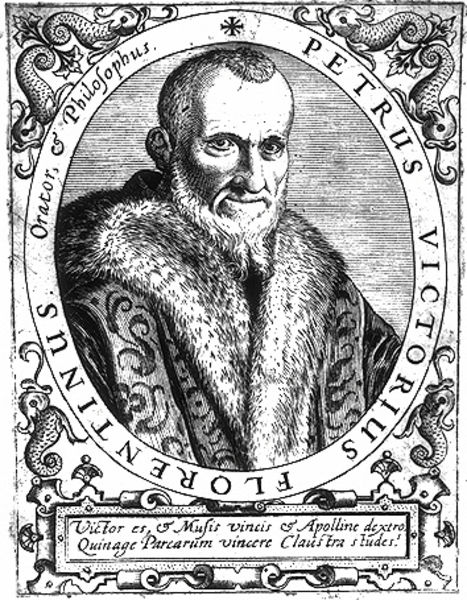
Titel: Bildnis des Petrus Victorius
Künstler: Matthaeus (d.Ä.) Becker
Institution: (Seriendruck)
Schlagwörter: mann, umhang, grau, mund, nase, ohr, schwarz, stirn, zeichnung, blick, muster, ornament, alt, bart, augen, gesicht, kragen, pelz, rahmen, bild, bildnis, portrait, porträt, gewand, haare, mantel, reich, blatt, oval, rund, schuppen, fell, holzschnitt, schrift, formen, grafik, ausdruck, tafel, kartusche, inschrift, brauen, dekor, ornamente, verzierung, name, greis, philosoph, buch, medaillon, druck, schwarzweiss, stich, text, buchstaben, beschriftung, worte, herrscher, brokat, damast, pelzkragen, voluten, mittelalter, gelehrter, zeilen, muscheln, schnecken, kupferstich, petrus, drachen, fische, latein, lateinisch, universität, philosophie, ehrwürdig, florentinus, bucch, naswe, ovalr